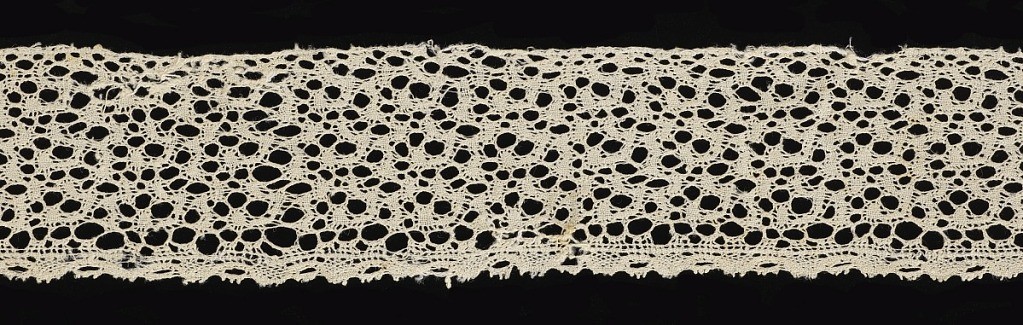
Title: Band
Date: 18th–19th century
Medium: linen Technique: bobbin lace, Binche style with Binche ground
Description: Band of coarsely worked bobbin lace with a loose scroll pattern and a five-sided open mesh ground.